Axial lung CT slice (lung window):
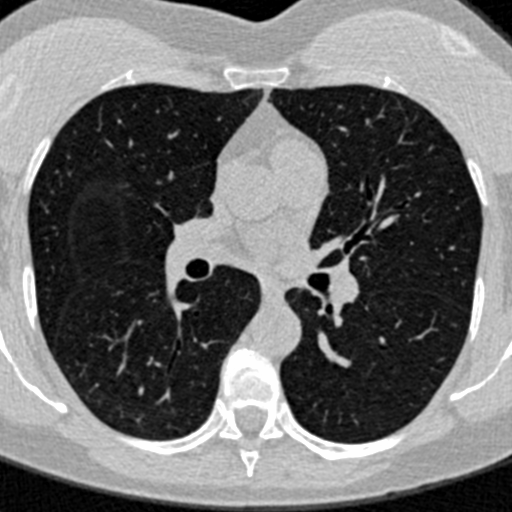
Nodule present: no